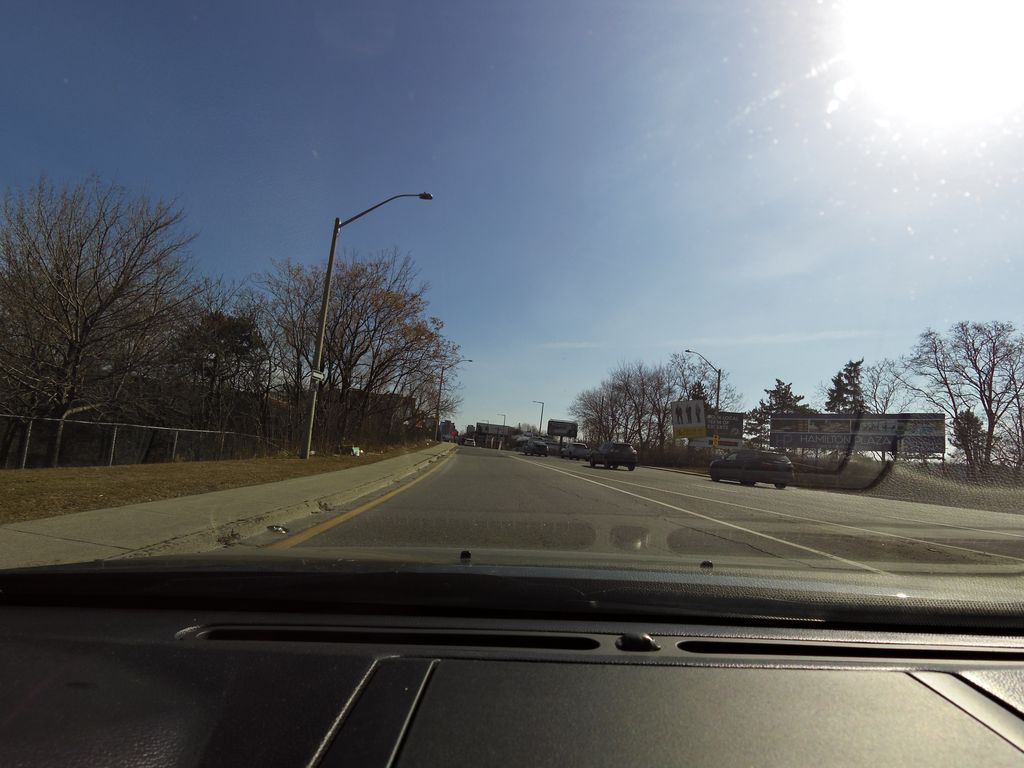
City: hamilton